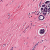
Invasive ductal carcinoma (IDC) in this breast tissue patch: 0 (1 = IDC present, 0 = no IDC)